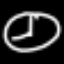
Label: clock